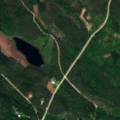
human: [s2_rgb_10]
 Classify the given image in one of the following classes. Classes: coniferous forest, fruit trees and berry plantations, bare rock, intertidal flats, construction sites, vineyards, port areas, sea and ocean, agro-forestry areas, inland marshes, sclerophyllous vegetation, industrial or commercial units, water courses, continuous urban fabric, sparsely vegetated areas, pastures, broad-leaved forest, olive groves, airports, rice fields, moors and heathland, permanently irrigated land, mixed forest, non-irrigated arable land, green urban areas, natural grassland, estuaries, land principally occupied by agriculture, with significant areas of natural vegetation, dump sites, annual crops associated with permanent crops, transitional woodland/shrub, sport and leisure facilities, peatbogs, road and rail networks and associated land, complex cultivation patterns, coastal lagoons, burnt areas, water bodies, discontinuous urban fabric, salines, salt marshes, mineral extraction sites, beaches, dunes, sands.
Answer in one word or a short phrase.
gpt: coniferous forest, mixed forest, water bodies